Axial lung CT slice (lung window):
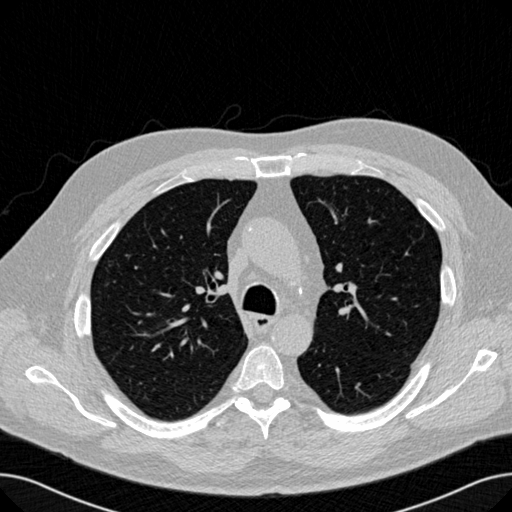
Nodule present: no